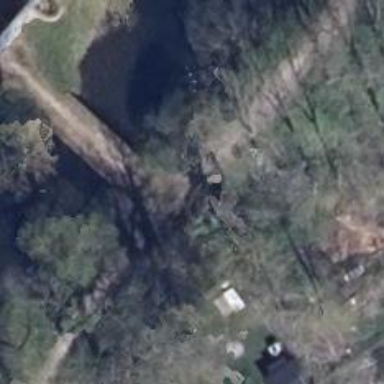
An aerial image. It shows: Compacted footway on bridge.